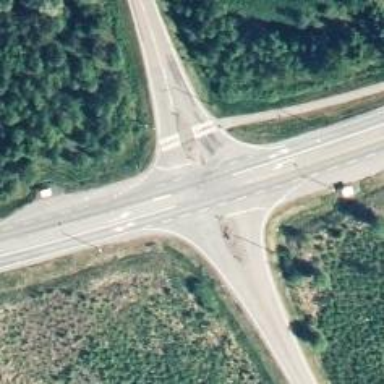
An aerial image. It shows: Asphalt road designated as trunk highway.